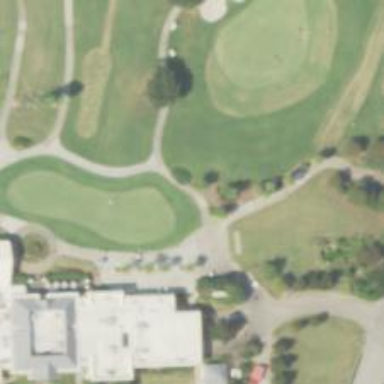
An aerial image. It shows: Service road designated as golf cart path.